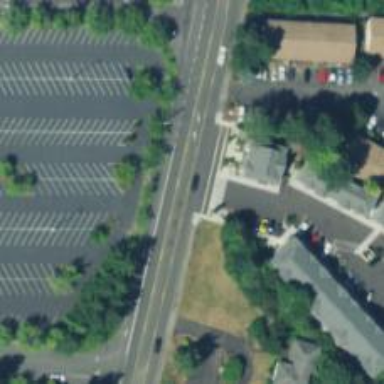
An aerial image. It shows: Secondary road with asphalt surface and sidewalk on the left.